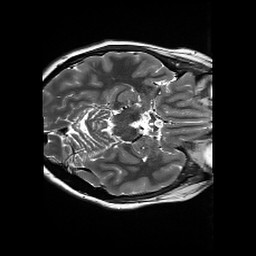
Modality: T2w
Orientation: axial
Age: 27
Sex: female